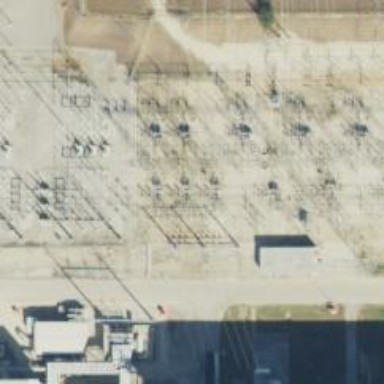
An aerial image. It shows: Switch used for power control.